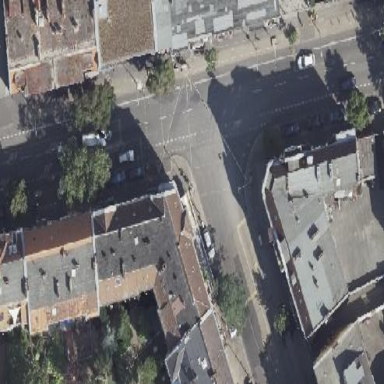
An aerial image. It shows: Junction on tertiary road.